Question:
(Figure 1)
A part of the simply typed lambda calculus (Figure 1), it is implemented in Haskell as given below.
'''
evaluate expression = do
case expression of
(Application (Lambda x ltype term) value) | isValue value = True -> substitute term x value
(Application value e2) | isValue value = True -> let e22 = evaluate e2 in Application value e22
(Application e1 e2) -> let e11 = evaluate e1 in Application e11 e2
'''
However, this doesn't work for these test cases,
1) 'print (evaluate (Application (Var "x") (Var "y")))'
2) 'print (evaluate (Application (Constant 3) (Var "y"))' "(Constant 3) is a value"
But, for the first test case, I know it's because '(Var "x")' as 'e1' is terminal so it cannot transition. Does it mean I should add a 'Stuck' case? But I want to return an output suggesting the success of the transitions, if that's possible.
Thank you in advance...
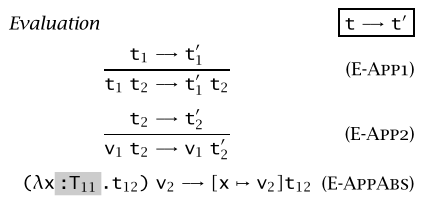
Answer: If you're implementing your lambda calculus AST as something like
'''
data Exp = Var String
| Constant Int
| App Exp Exp
| Lam String Exp
'''
then the interpreter 'evaluate :: Exp -> Out' can produce a number of values, some the result of poorly typed input. For instance
'''
evaluate (Lam "f" (Lam "x" (App (Var "f") (Var "x")))
-- type like (a -> b) -> a -> b
evaluate (Var "x")
-- open term, evaluation gets stuck
evaluate (App (Lam "x" (Constant 4)) (Constant 3))
-- term results in a constant
'''
We'll need to represent all of these types in the return type. A typical way to do that is to use a universal type like
'''
data Out
= Stuck
| I Int
| F (Out -> Out)
'''
which again emphasizes the need for the stuck case. If we examine the 'App' branch of 'evaluate'
'''
evaluate (App e1 e2) = case evaluate e1 of
Stuck -> Stuck
I i -> Stuck
F f -> f (evaluate e2)
'''
show's how 'Stuck' cases both rise to the top and can arise from poorly typed terms.
---
There are many ways to write a well-typed simply-typed lambda calculus type in Haskell. I'm quite fond of the <URL>. It's wonderfully symmetric.
'''
class STLC rep where
lam :: (rep a -> rep b) -> rep (a -> b)
app :: rep (a -> b) -> (rep a -> rep b)
int :: Int -> rep Int
newtype Interpreter a = Reify { interpret :: a } -- just the identity monad
instance STLC Interpreter where
lam f = Reify $ interpret . f . Reify
app f a = Reify $ interpret f $ interpret a
int = Reify
'''
In this formulation, it's not possible at all to write a type of 'STLC rep => rep a' which isn't well-typed and never-sticking. The type of 'interpret' indicates this as well
'''
interpret :: Interpreter a -> a
'''
No 'Out'-type in sight.